Interaction volume radius: 5 \u00c5
Interaction volume height: 10 \u00c5
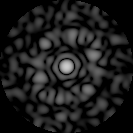
Disorder parameter: 0.8035